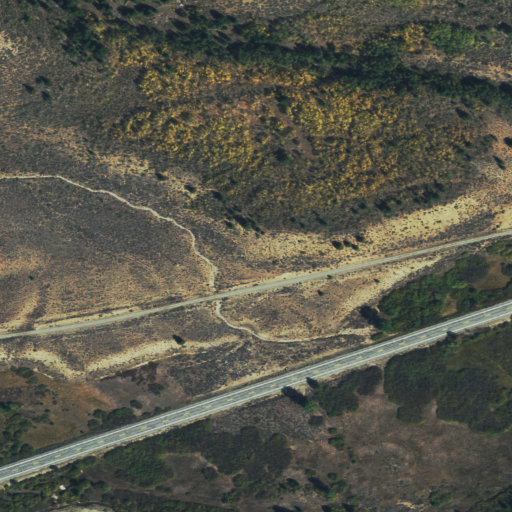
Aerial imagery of valley in Idaho named Dry Canyon containing shrub, herbaceous wetlands, woody wetlands, low intensity development, open development, grassland, and medium intensity development